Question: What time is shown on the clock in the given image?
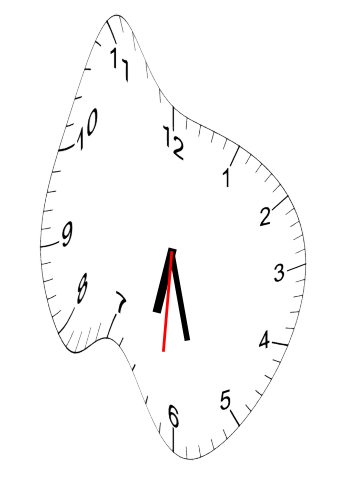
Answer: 06:27:31